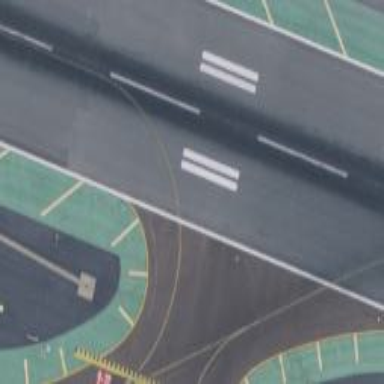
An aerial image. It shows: Image of taxiway at airport.